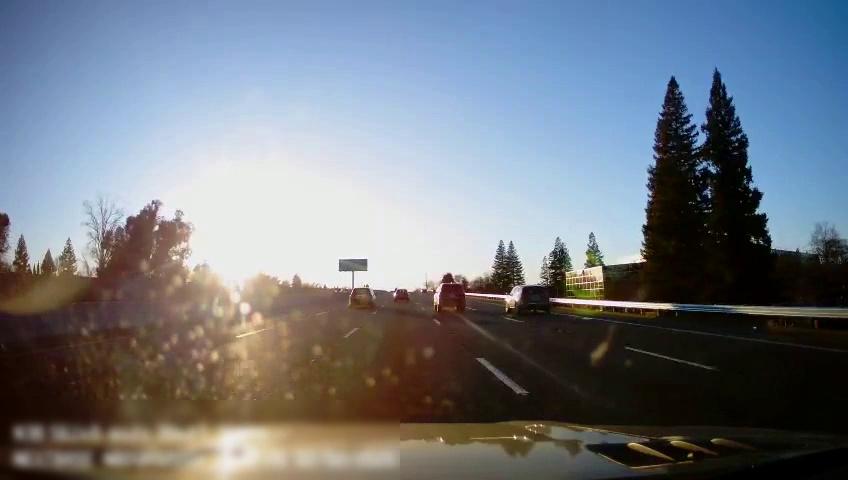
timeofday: Day
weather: Sunny
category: Drivable Space
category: Vehicles | SUV
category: Vehicles | SUV
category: Vehicles | Car
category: Vehicles | SUV
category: Lanes | Alternate Lane
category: Lanes | Alternate Lane
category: Lanes | Current Lane
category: Lanes | Current Lane
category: Lanes | Alternate Lane
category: Lanes | Alternate Lane
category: Traffic | Signs